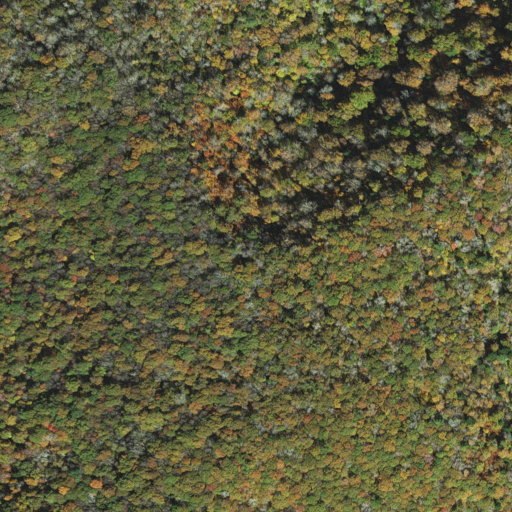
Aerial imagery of mountain in North Carolina named Campbell Lick containing deciduous forest and mixed forest